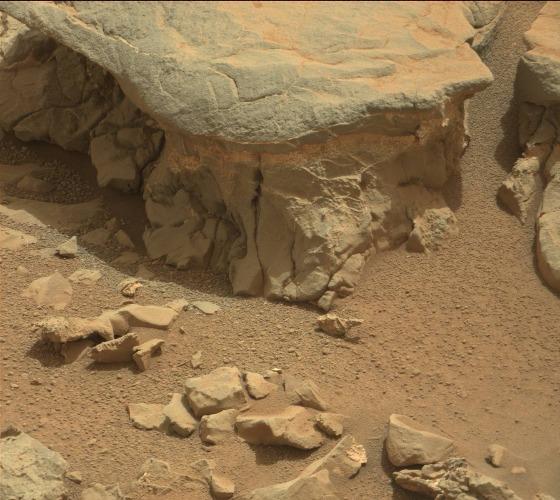
Terrain classes present: Bedrock, Gravel / Sand / Soil, Rock, Shadow